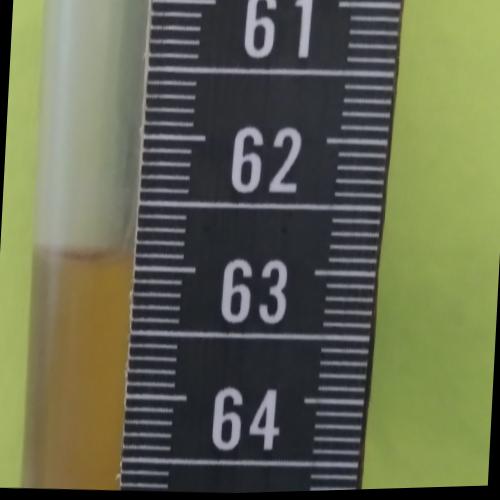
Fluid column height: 62.9 cm